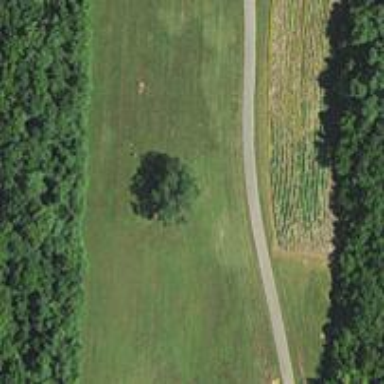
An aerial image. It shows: Disc golf hole.